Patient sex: M
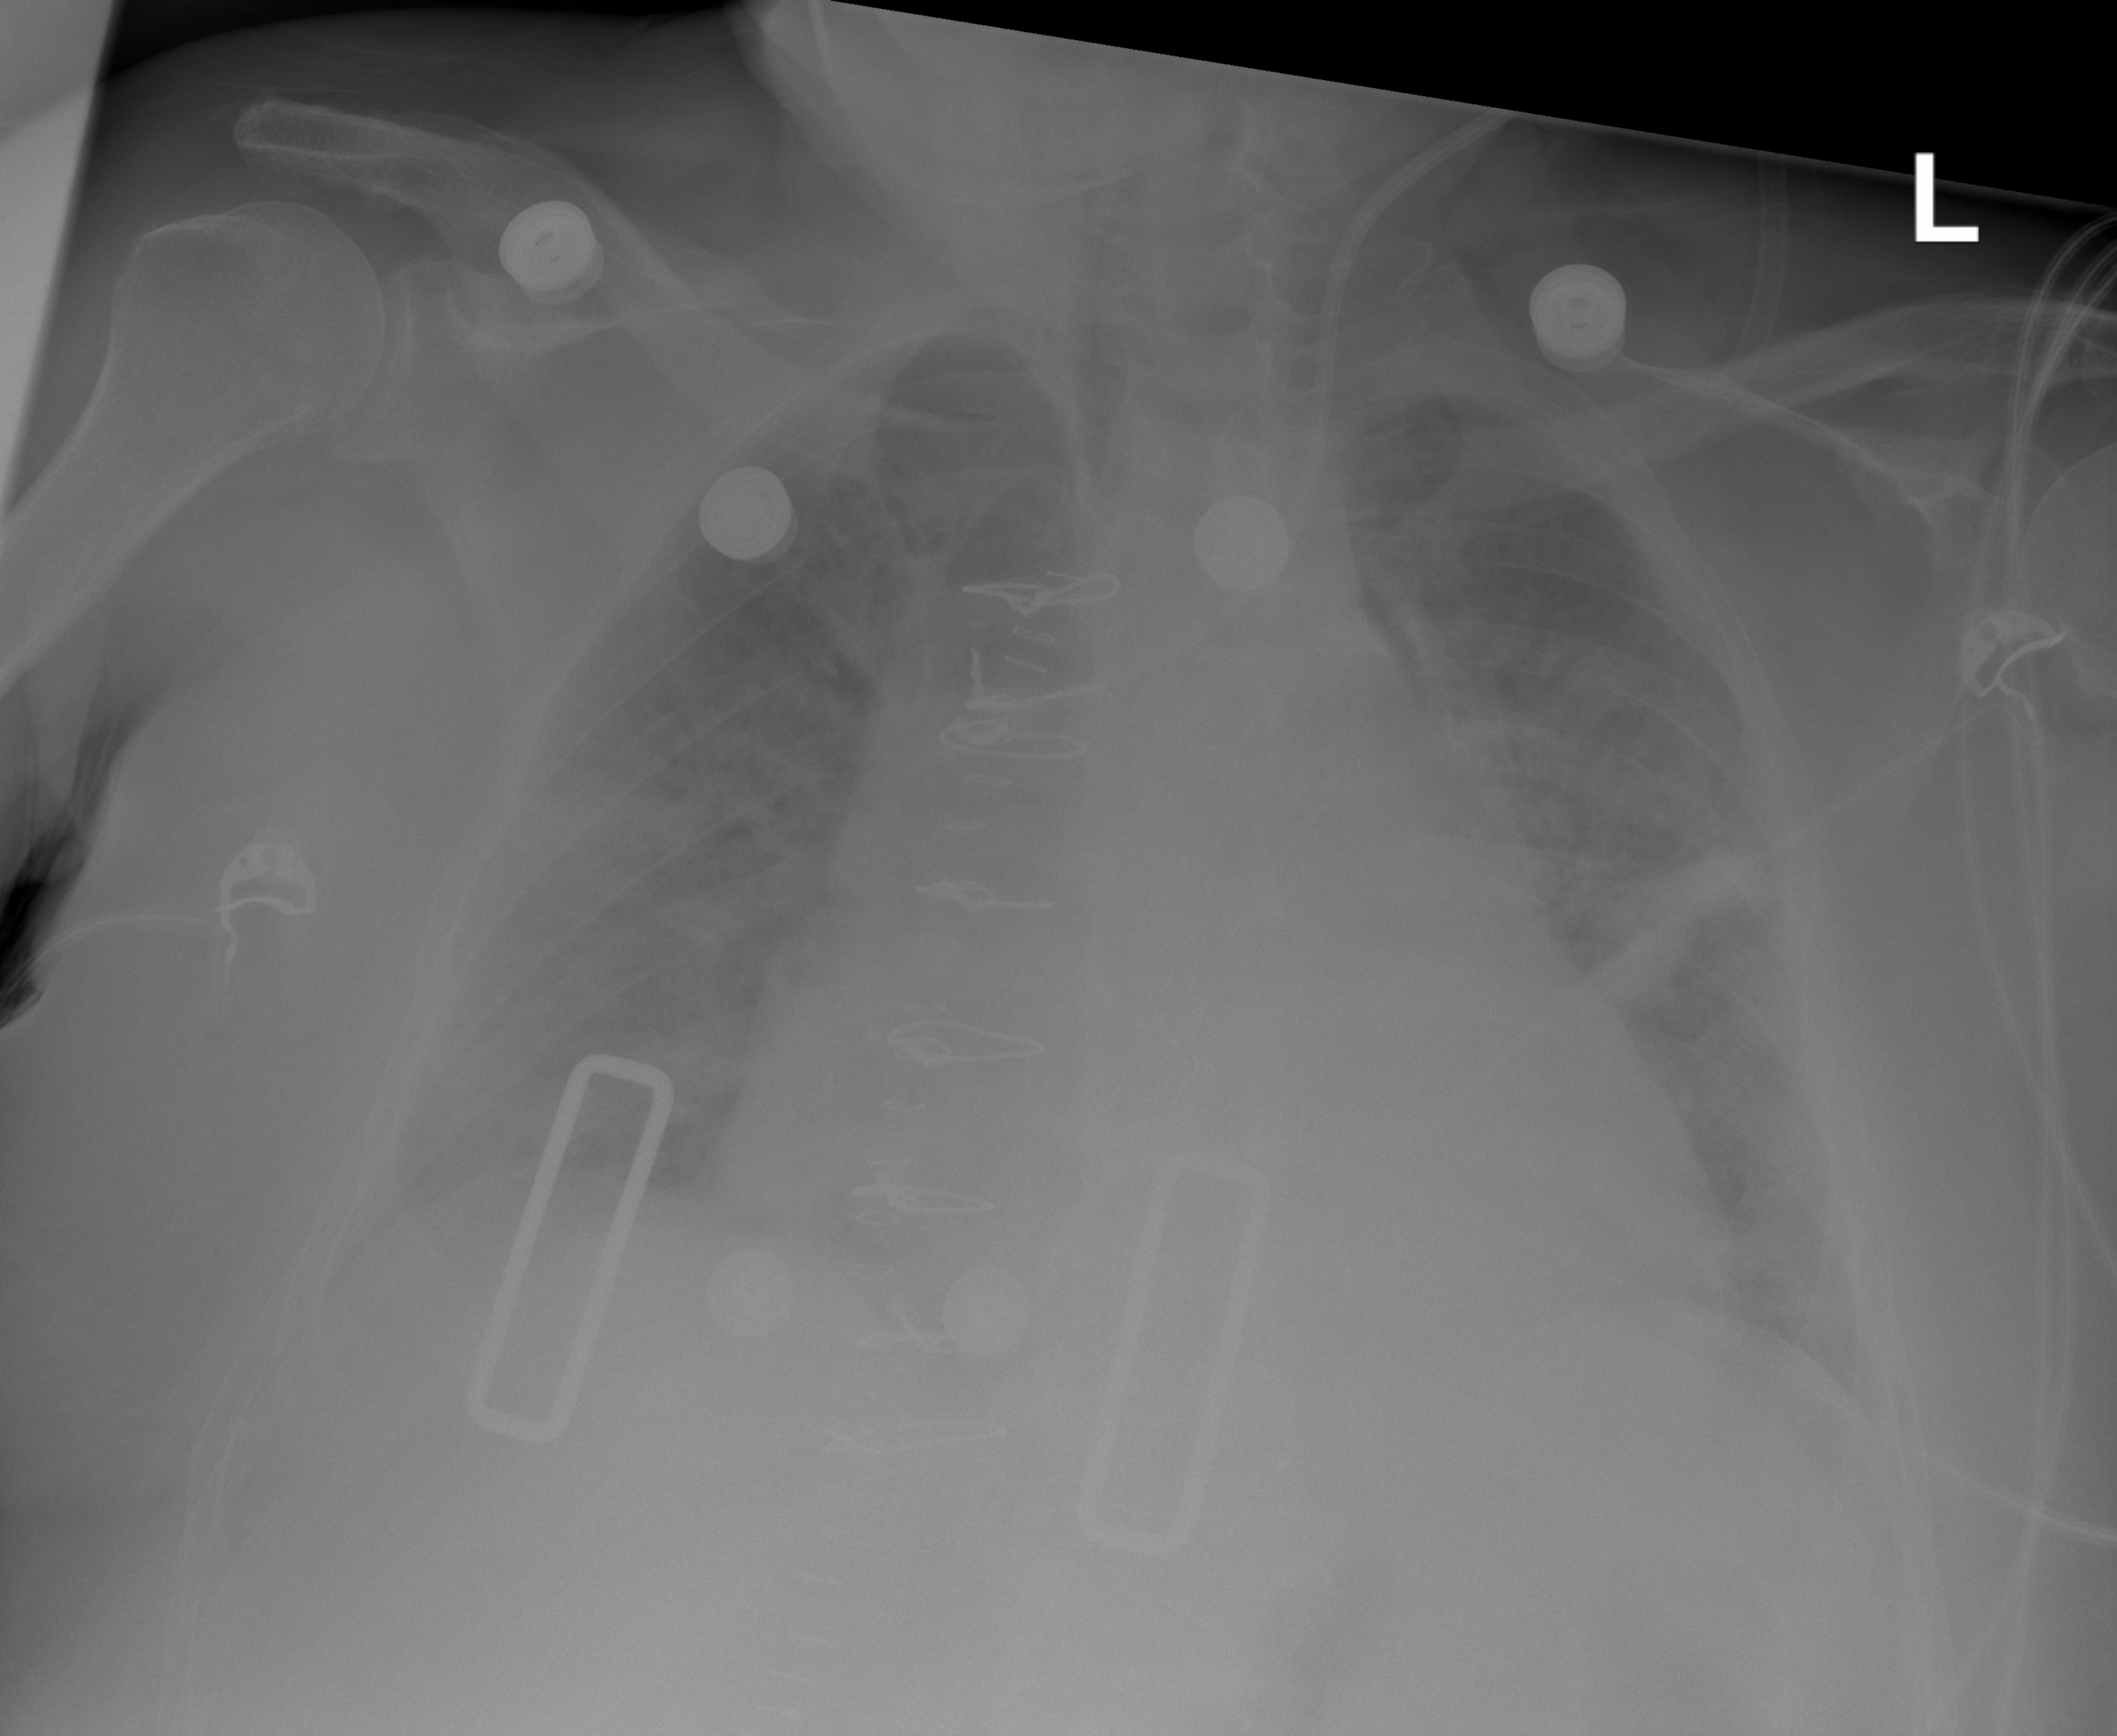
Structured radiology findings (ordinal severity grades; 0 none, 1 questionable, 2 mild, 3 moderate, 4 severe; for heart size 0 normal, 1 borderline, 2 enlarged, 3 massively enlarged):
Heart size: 3
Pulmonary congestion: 2
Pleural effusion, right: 0
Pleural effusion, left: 0
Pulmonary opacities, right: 2
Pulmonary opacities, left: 2
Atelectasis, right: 2
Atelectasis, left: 2